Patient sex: F
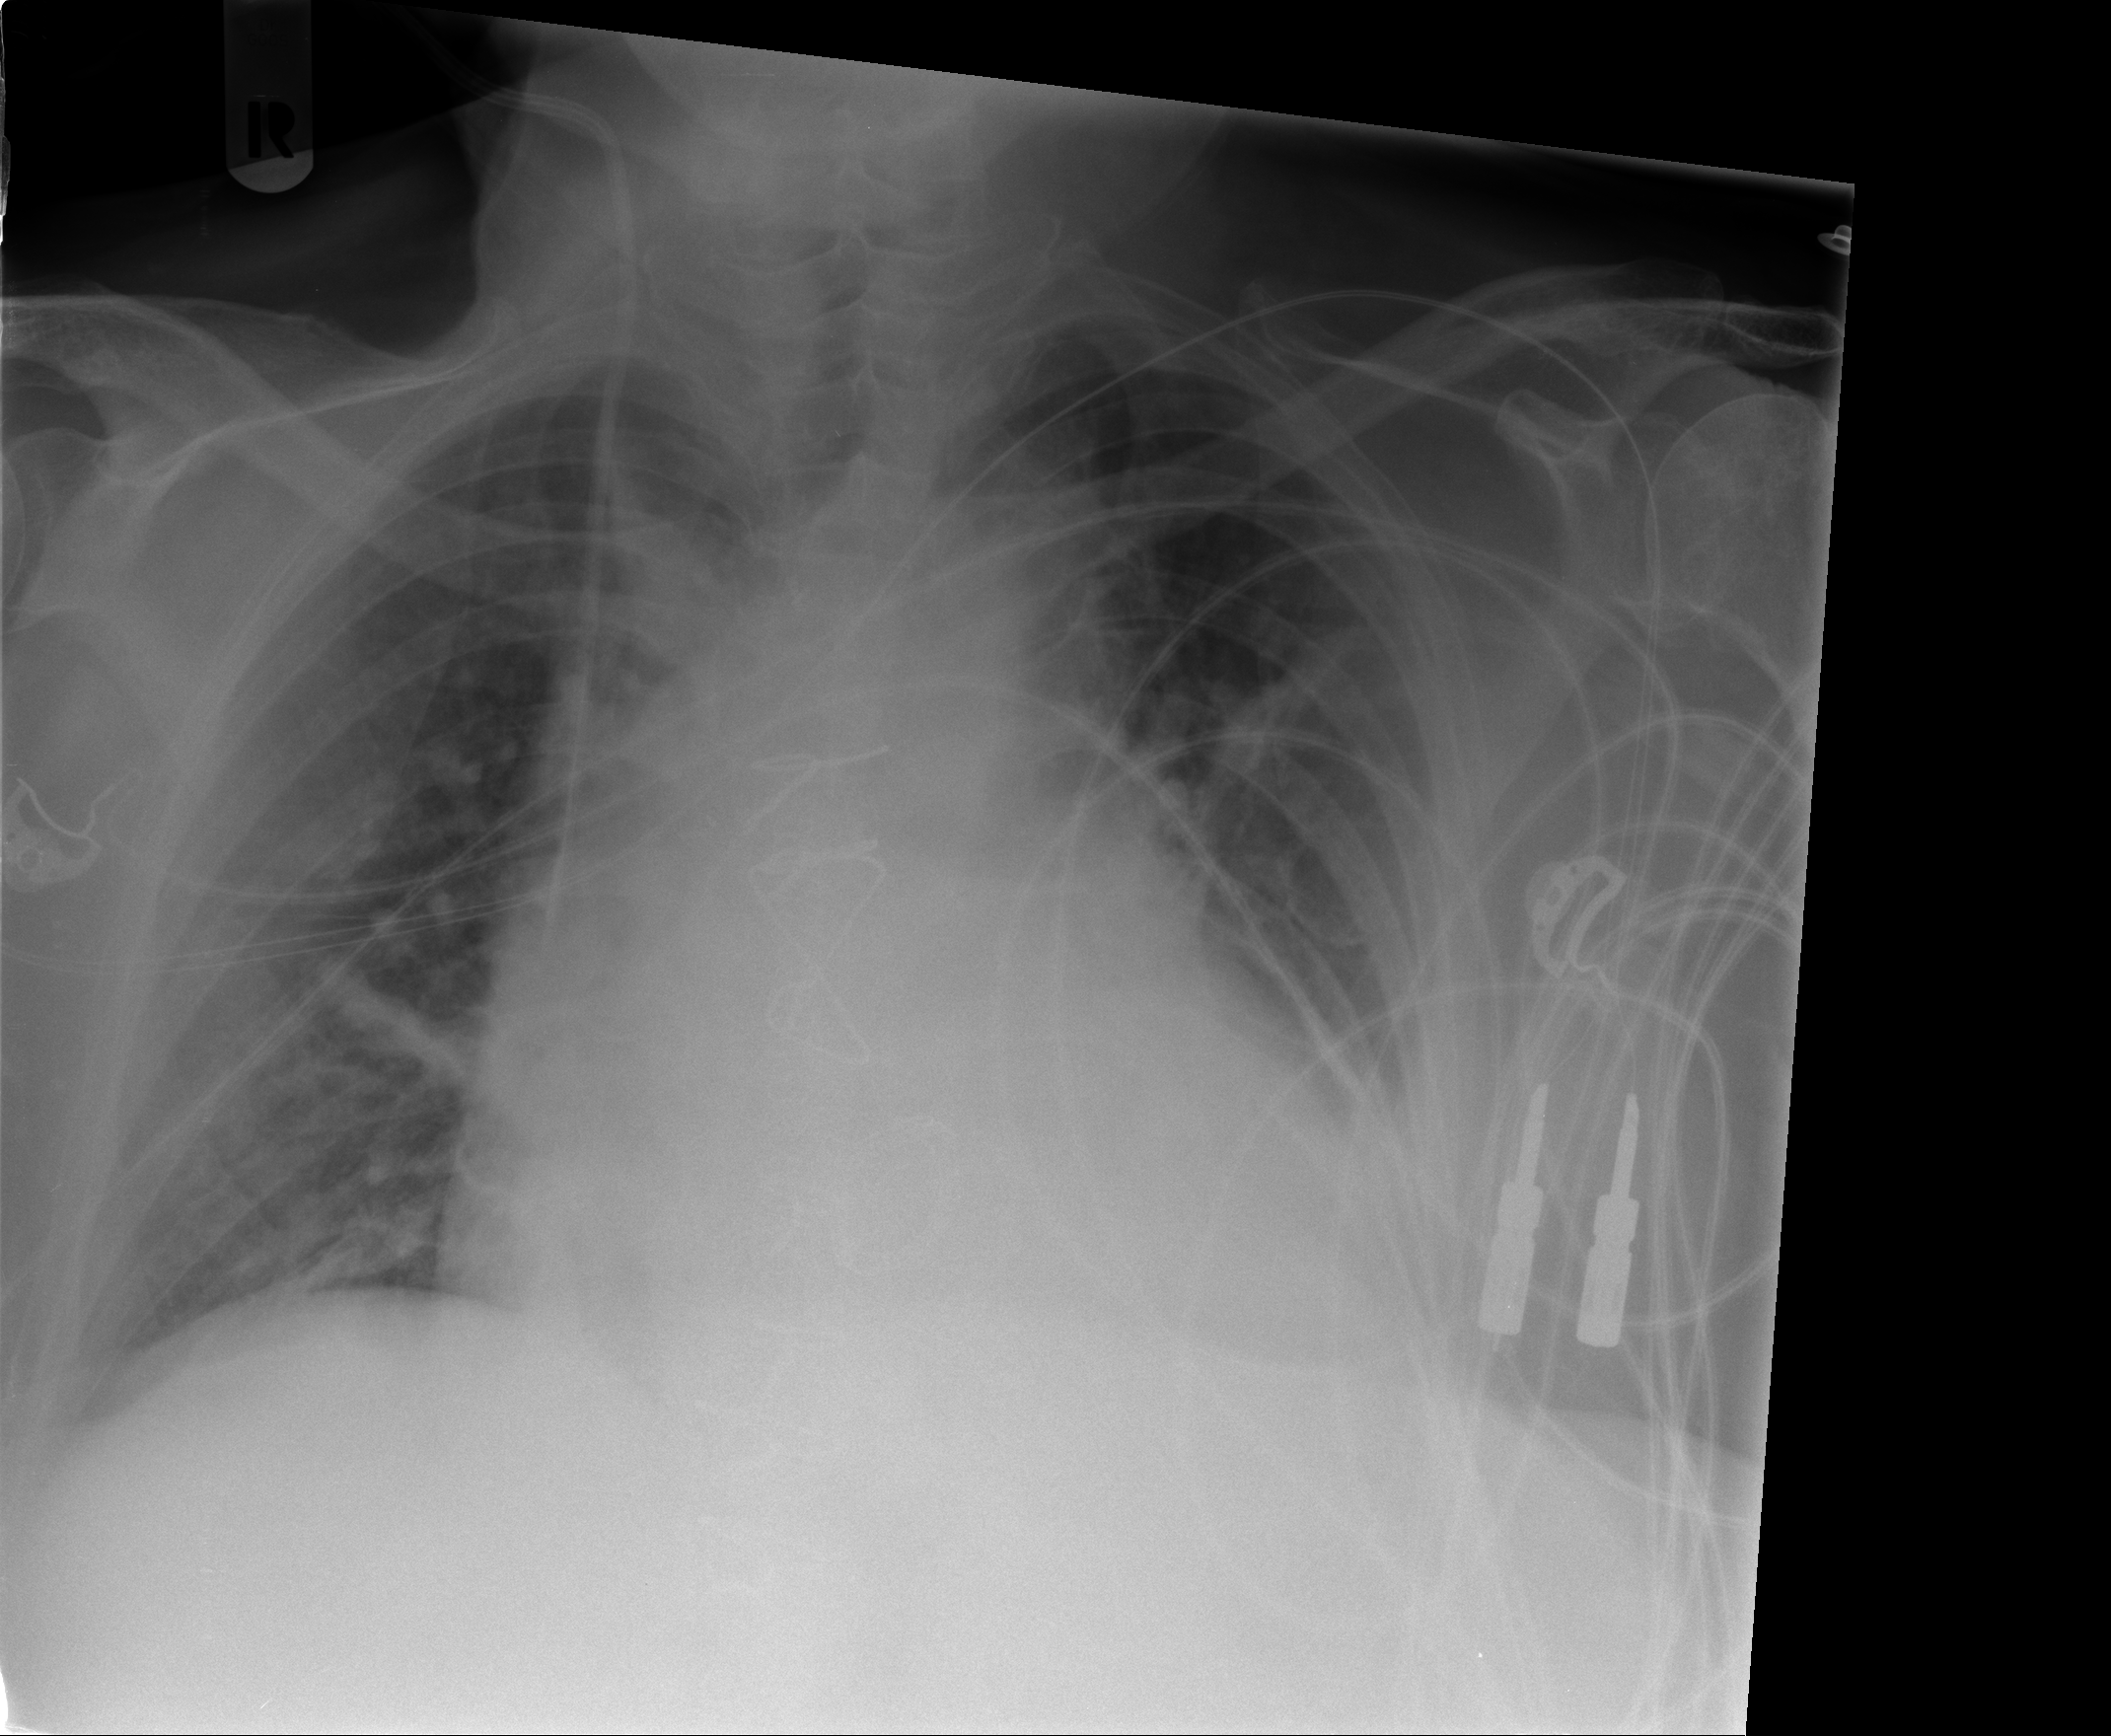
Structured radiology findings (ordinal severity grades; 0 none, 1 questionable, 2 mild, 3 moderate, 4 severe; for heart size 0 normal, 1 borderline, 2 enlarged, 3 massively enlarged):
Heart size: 3
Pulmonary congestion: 2
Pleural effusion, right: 1
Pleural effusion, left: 2
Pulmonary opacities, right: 0
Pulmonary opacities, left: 0
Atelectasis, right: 2
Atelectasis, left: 2